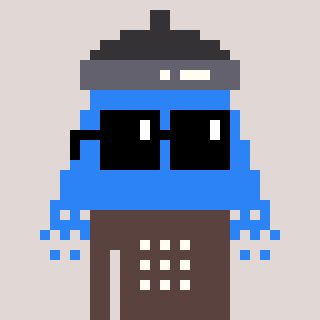
a pixel art character with square black sunglasses, a shower-shaped head and a darkbrown-colored body on a warm background